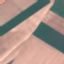
Land use / land cover: AnnualCrop